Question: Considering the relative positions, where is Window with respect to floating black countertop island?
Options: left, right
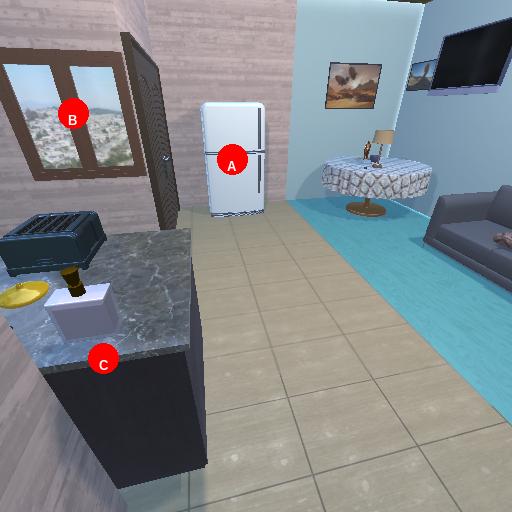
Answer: left